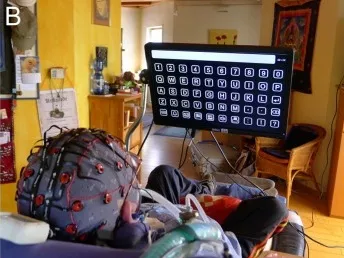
End user 4 during testing of the prototype. In (B) the spelling matrix is displayed in full screen mode. The selected symbols were displayed in the line above the matrix such that the user received feedback although the corresponding application window for spelling was not inside his field of view.
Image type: medical_photograph (other_medical_photograph)